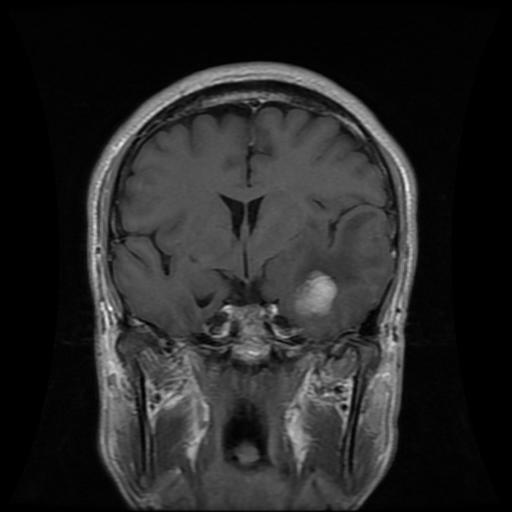
Label: meningioma